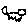
Label: cat